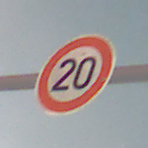
Verkehrszeichen: Geschwindigkeit20
Umgebung: Outdoor, Urban
Tageszeit: Night
Wetter: PartlyCloudy
Licht: Artificial
Jahreszeit: NotSpecified
Kontrast: HighContrast